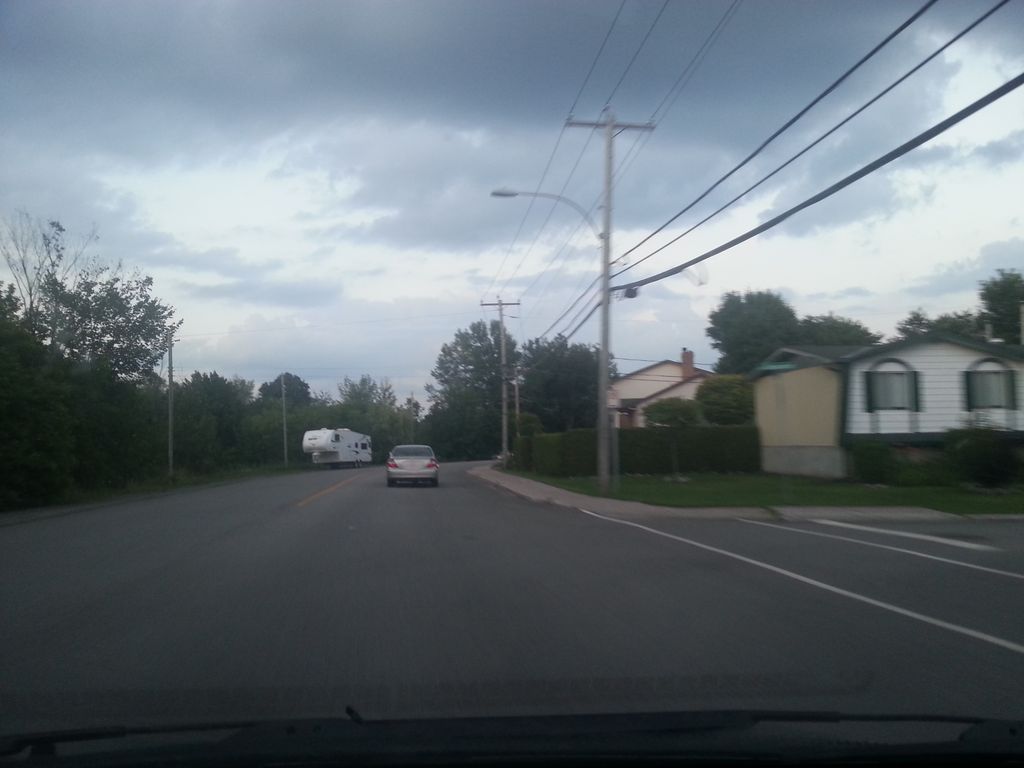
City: ottawa-gatineau